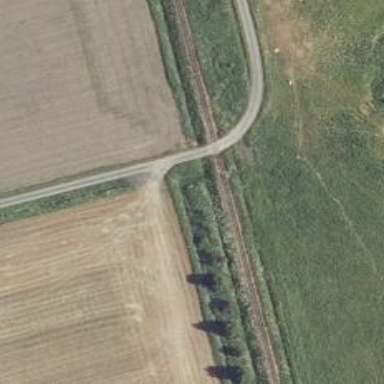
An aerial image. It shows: Railway level crossing.